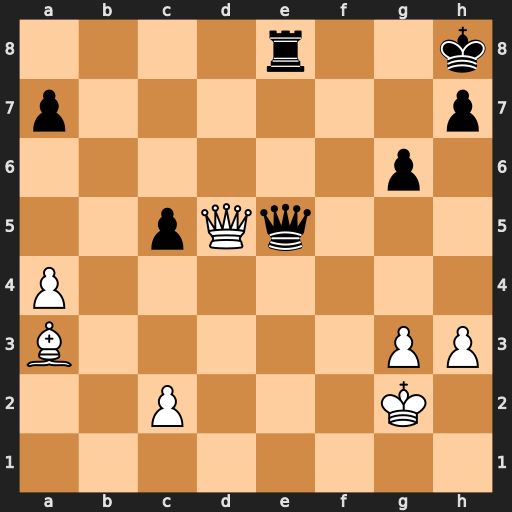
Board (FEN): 4r2k/p6p/6p1/2pQq3/P7/B5PP/2P3K1/8
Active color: w
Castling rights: -
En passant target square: -
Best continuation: Qxe5+ Rxe5 Bb2 Kg8 Bxe5